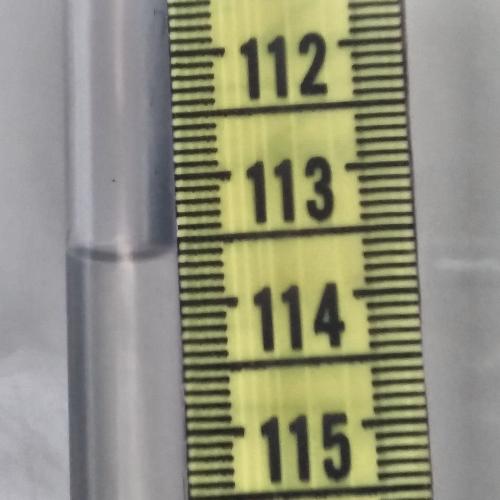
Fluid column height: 113.6 cm